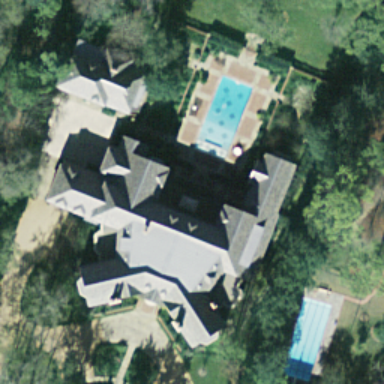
A villa with grey roofs is surrounded by lush plants in the sparse residential area .